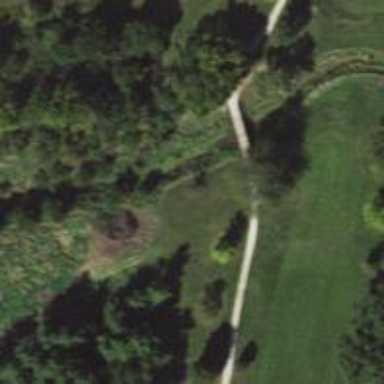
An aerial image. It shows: Service road used as golf cart path.